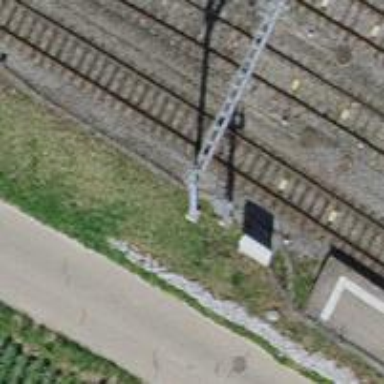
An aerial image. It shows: Railway signal.